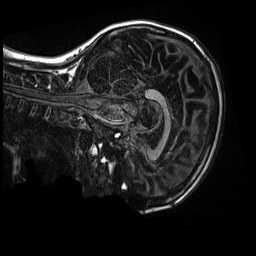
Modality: MP2RAGE
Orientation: sagittal
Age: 12
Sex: female
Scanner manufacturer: siemens
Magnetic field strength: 3 T
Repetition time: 4 s
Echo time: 0.00303 s